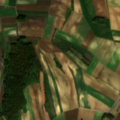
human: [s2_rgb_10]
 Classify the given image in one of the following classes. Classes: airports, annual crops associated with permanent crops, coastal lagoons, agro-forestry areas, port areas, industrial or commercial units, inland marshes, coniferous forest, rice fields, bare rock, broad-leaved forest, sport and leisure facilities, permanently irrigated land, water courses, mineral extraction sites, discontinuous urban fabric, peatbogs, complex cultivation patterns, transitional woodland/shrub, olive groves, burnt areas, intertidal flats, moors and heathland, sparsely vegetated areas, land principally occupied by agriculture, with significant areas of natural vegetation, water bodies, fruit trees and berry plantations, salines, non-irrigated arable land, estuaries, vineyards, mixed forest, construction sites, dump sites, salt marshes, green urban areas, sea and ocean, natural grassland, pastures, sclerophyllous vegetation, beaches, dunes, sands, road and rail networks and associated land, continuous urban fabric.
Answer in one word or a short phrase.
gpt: non-irrigated arable land, broad-leaved forest